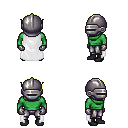
a pixel art fantasy rpg character, male body template, orc, green skin, white cape, metal pants, gold plain hairstyle, metal helm, metal gloves, black shoes, four views (front, back, left, right), 2x2 character sprite sheet, small pixel art, hard edges, no anti-aliasing